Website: crate-barrel
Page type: customer-info-address
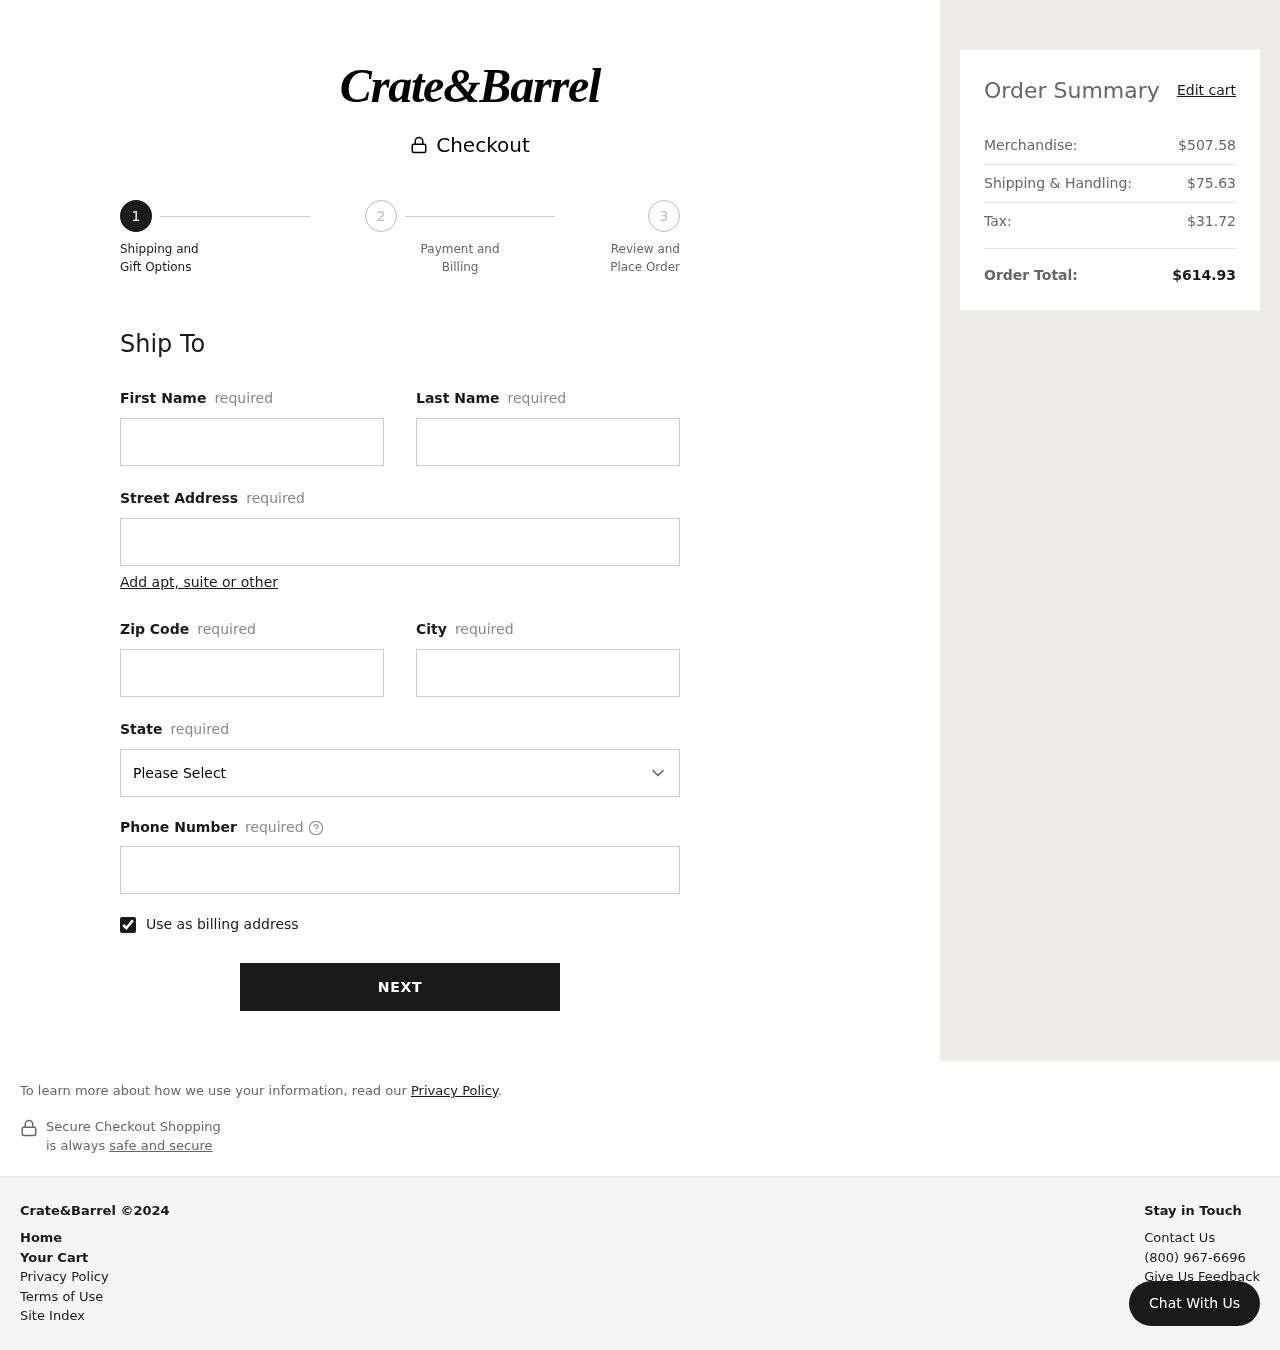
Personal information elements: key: PII_CITY
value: Lake Roberttown
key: PII_FIRSTNAME
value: John
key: PII_LASTNAME
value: Snyder
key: PII_PHONE
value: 6682086435
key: PII_POSTCODE
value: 10229
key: PII_STATE
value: Connecticut
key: PII_STREET
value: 5232 Albert Forges Suite 734
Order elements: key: ORDER_SUBTOTAL
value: $507.58
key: ORDER_SHIPPING_COST
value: $75.63
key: ORDER_TAX
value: $31.72
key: ORDER_TOTAL
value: $614.93